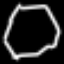
Label: octagon